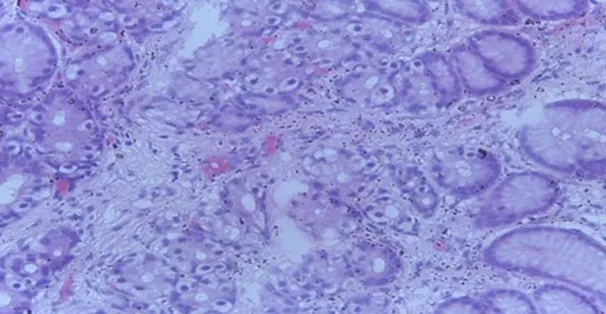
proximal oesophageal mucosa biopsy showing reduced eosinophilic infiltration < 15 eosinophils per high power field using H and E stain after treatment with swallowed fluticasone propionate.
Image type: pathology (h&e)